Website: bh-photo
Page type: store-pickup
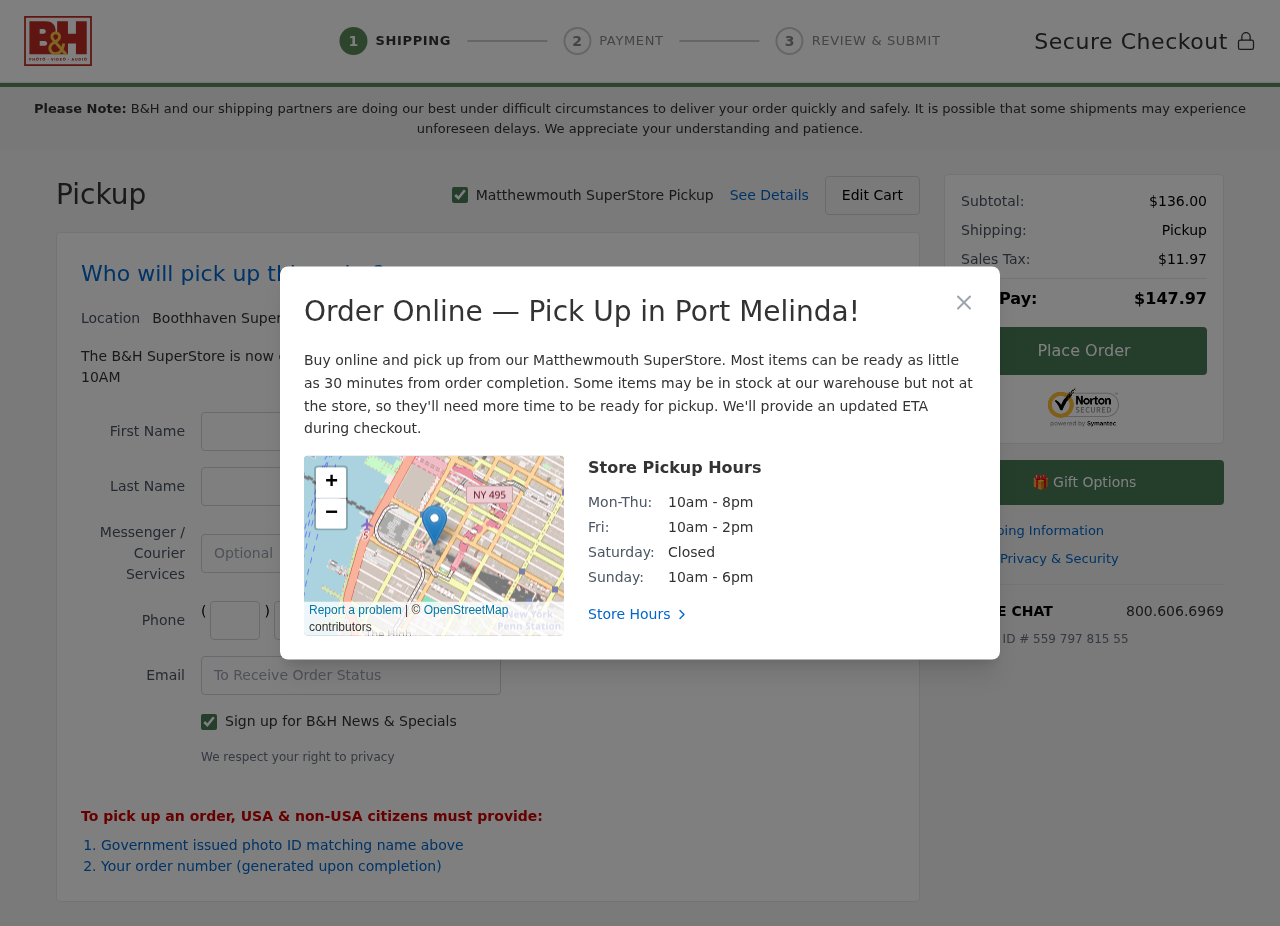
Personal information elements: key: PII_CITY
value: Matthewmouth
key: PII_CITY2
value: Boothhaven
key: PII_CITY3
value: Port Melinda
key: PII_EMAIL
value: omedina@yahoo.com
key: PII_FIRSTNAME
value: Olivia
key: PII_LASTNAME
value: Medina
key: PII_PHONE_AREA
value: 450
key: PII_PHONE_PREFIX
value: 376
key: PII_PHONE_SUFFIX
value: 2168
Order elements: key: ORDER_SUBTOTAL
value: $136.00
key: ORDER_TAX
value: $11.97
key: ORDER_TOTAL
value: $147.97
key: ORDER_ID
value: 559 797 815 55